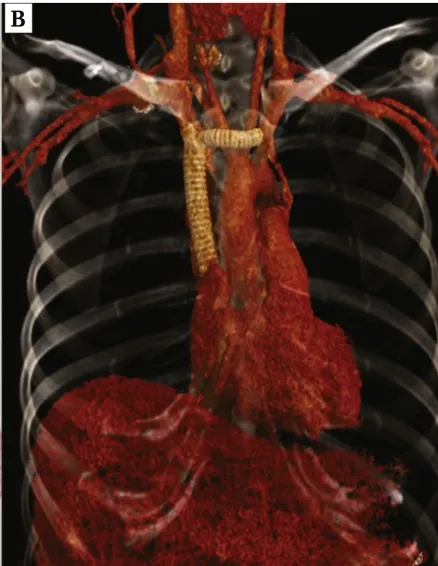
(B) Post-operative thoracic computed tomography angiography 3D reconstruction.
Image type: radiology (ct)